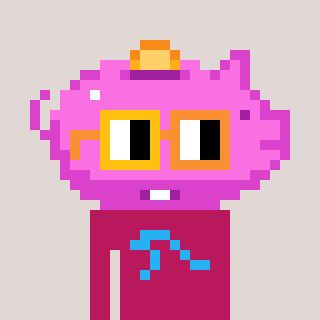
a pixel art character with square yellow and orange glasses, a piggybank-shaped head and a darkpink-colored body on a warm background